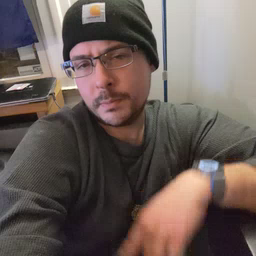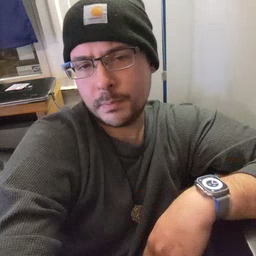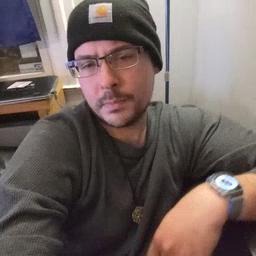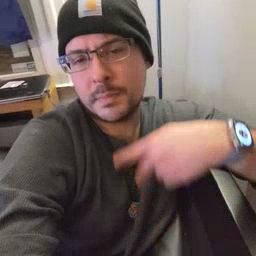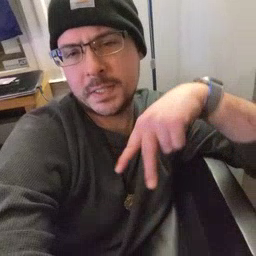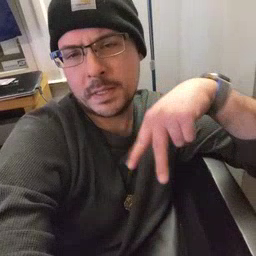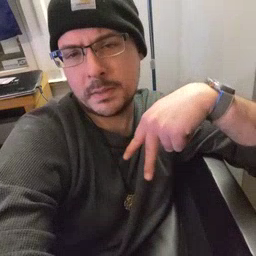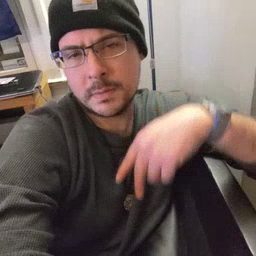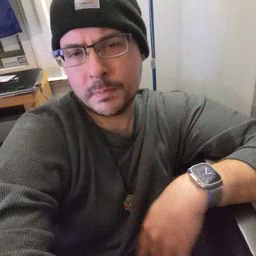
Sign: dance